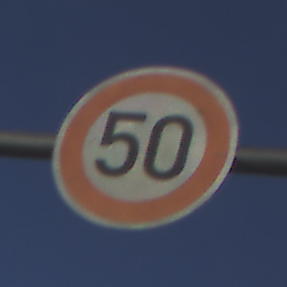
Verkehrszeichen: Geschwindigkeit50
Umgebung: Outdoor, Nature
Tageszeit: SunriseSunset
Wetter: PartlyCloudy
Licht: Natural
Jahreszeit: NotSpecified
Kontrast: HighContrast